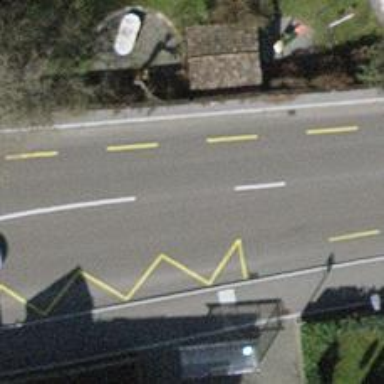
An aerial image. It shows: Bus stop equipped with public transport stop position.